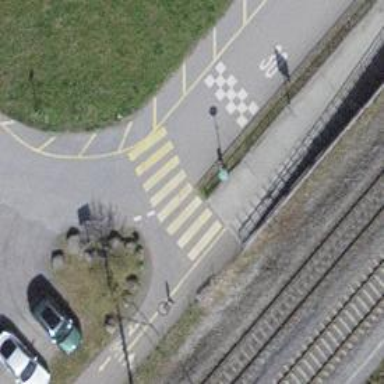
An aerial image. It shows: Uncontrolled zebra crossing on the road.